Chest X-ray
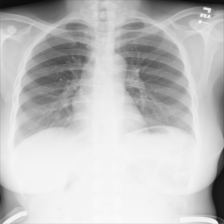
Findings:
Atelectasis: negative
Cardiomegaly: negative
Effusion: negative
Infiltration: negative
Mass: negative
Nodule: negative
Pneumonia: negative
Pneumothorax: negative
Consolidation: negative
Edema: negative
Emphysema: negative
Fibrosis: negative
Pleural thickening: negative
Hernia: negative